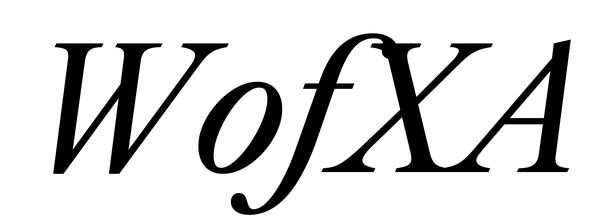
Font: LibreCaslonText-Italic_Italic